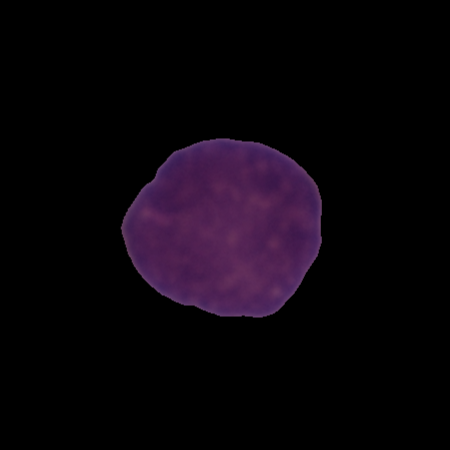
Label: healthy